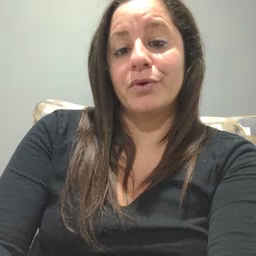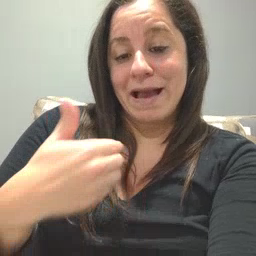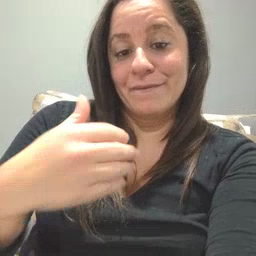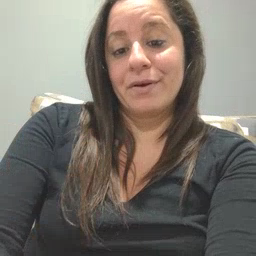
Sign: have